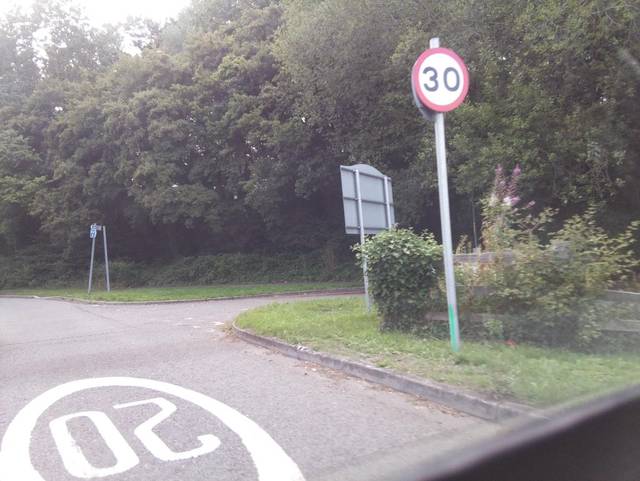
Region: United Kingdom
Coordinates: 51.818, -3.029